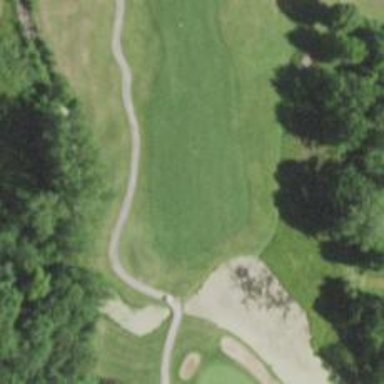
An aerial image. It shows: Golf hole.